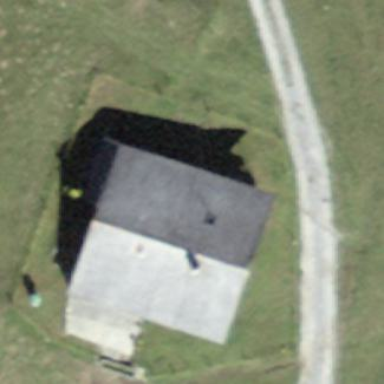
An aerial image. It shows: Cabin.